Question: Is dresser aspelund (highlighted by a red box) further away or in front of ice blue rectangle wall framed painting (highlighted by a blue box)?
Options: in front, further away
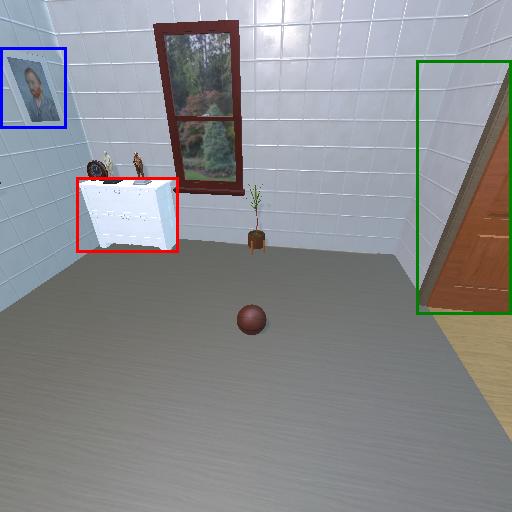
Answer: in front